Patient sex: M
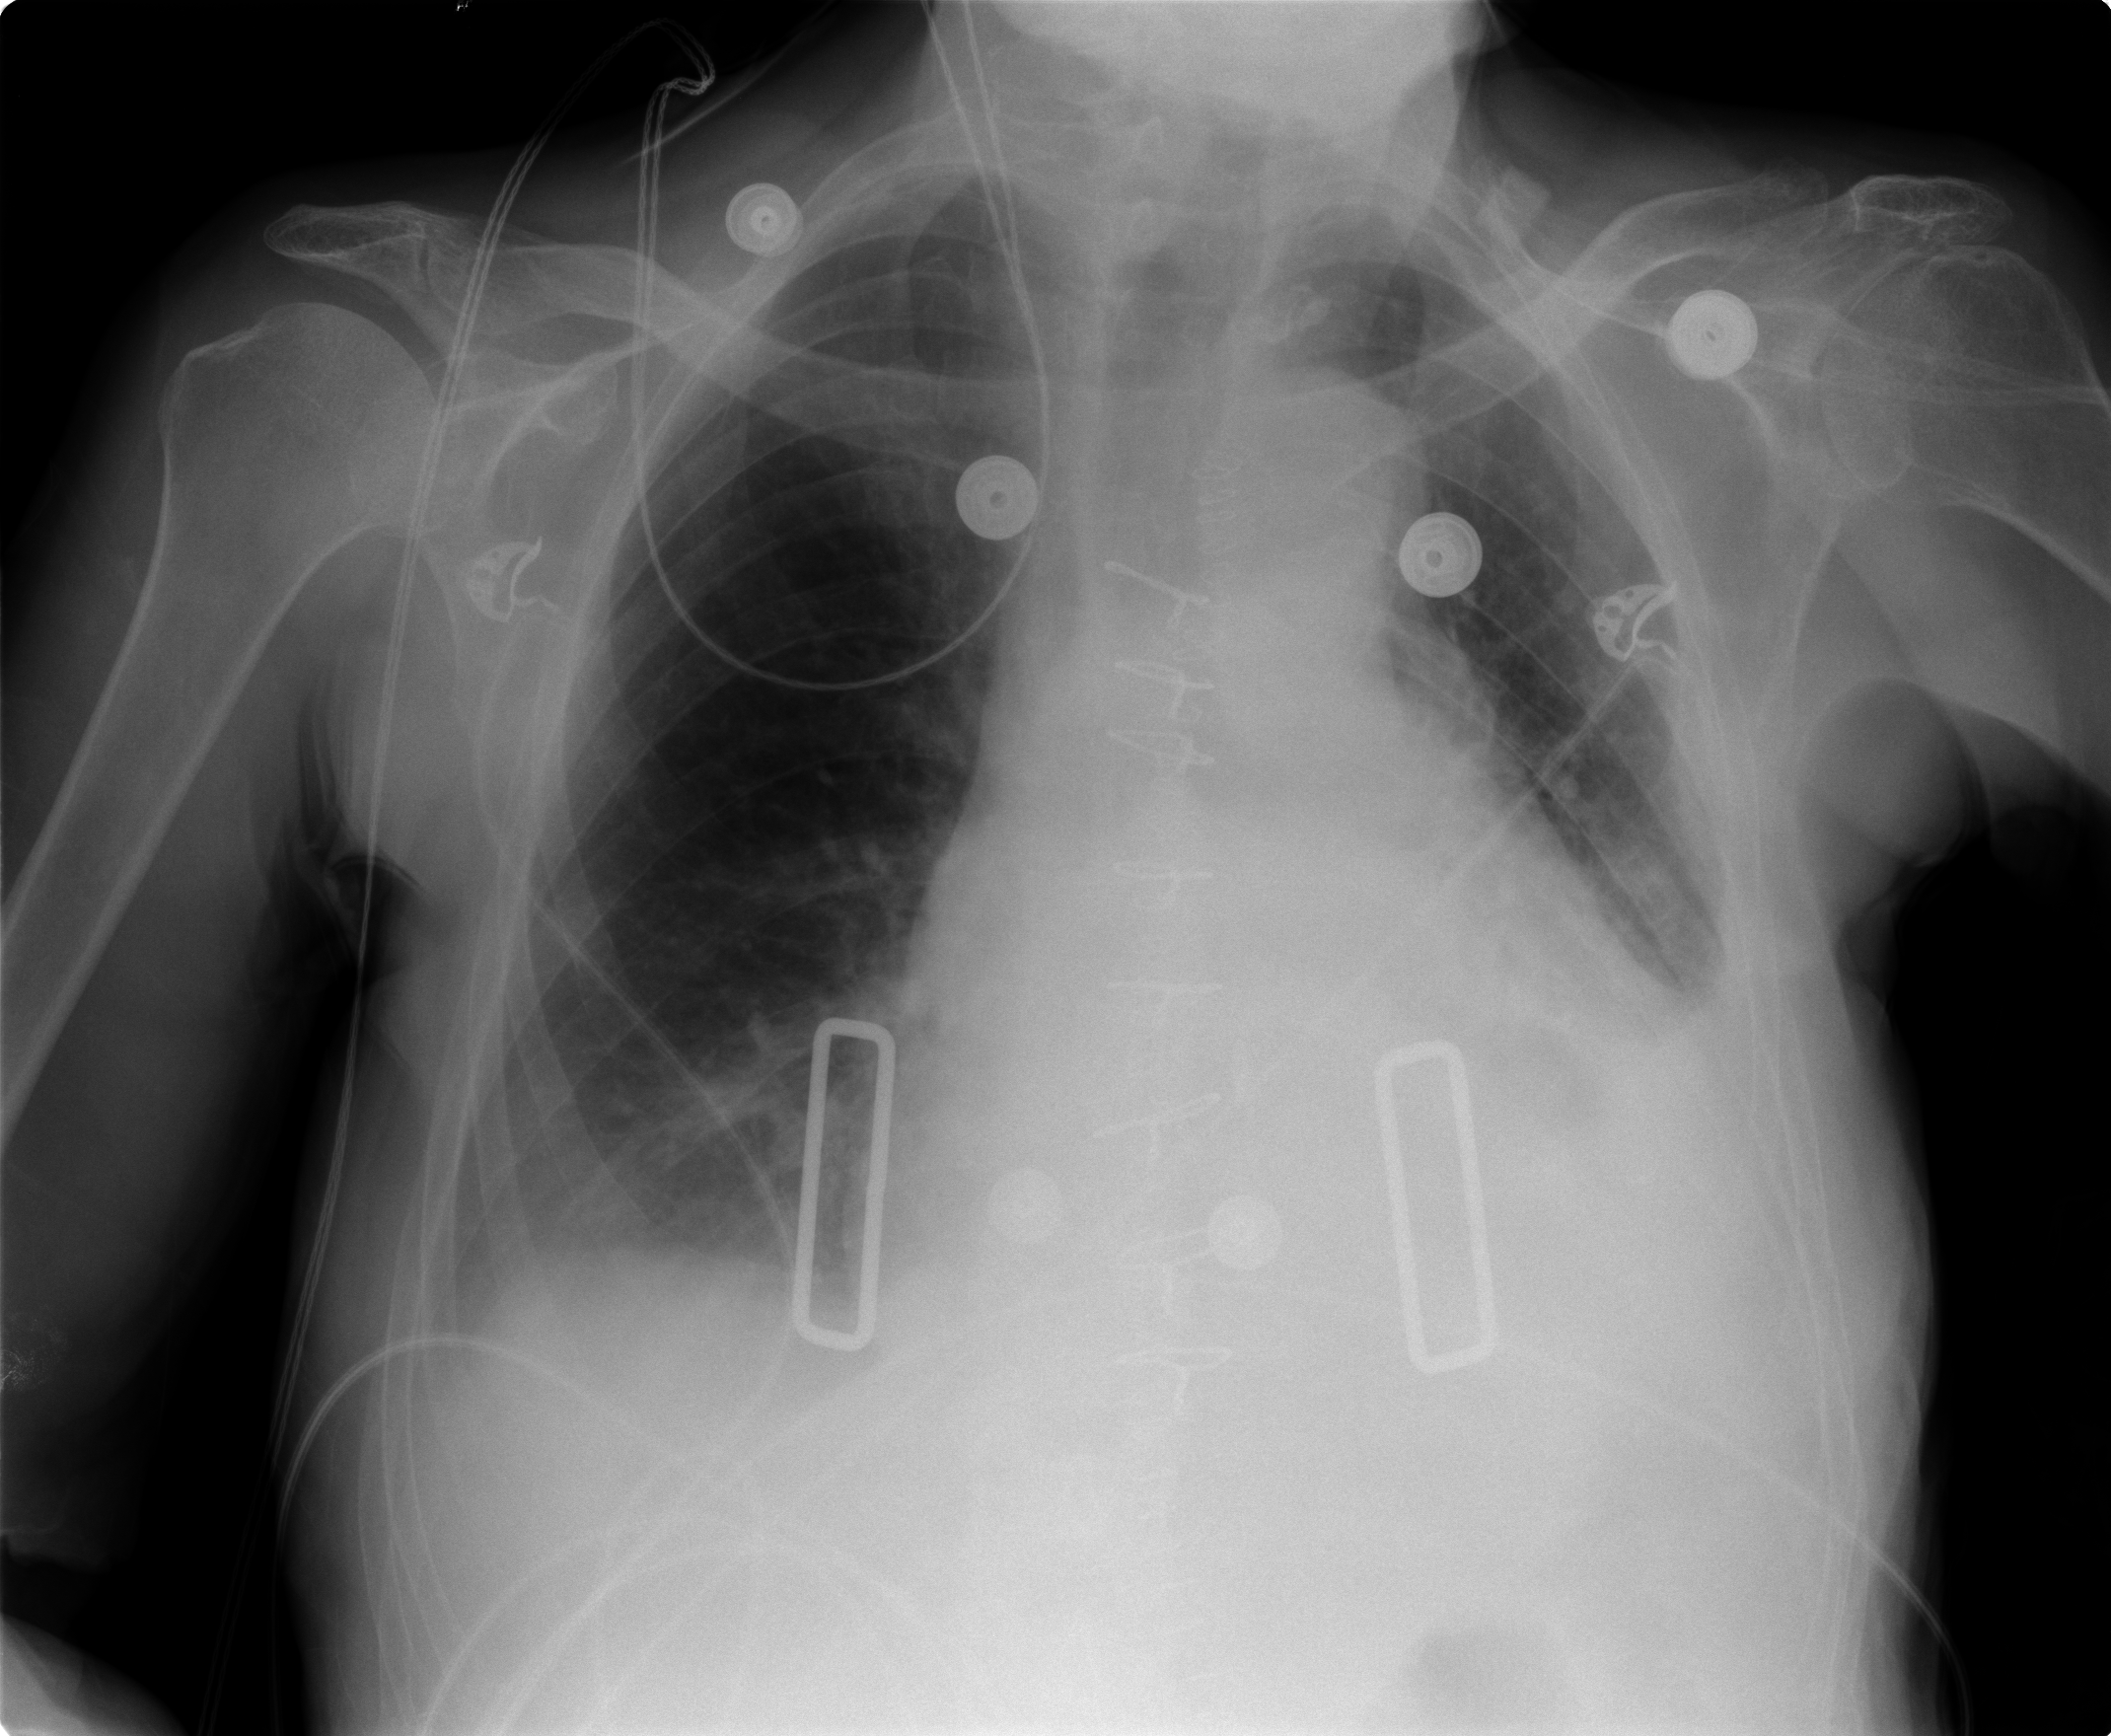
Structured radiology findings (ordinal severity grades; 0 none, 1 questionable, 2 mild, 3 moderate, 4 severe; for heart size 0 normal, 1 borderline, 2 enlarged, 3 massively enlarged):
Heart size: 2
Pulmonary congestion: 0
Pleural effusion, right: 2
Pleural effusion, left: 2
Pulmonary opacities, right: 0
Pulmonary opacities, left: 0
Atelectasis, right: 2
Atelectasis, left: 2